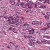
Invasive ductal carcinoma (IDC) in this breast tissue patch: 1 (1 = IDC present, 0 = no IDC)